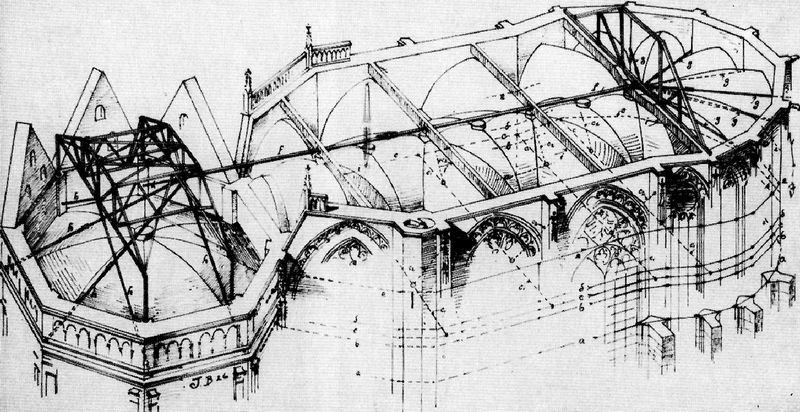
Titel: Pfalzkapelle (Münster, bzw. Dom) in Aachen
Standort: Aachen, Aachener Dom (EU - D)
Schlagwörter: dach, architektur, kirche, turm, schiff, gewölbe, schnitt, dachstuhl, entwurf, konstruktion, gebälk, kostruktion